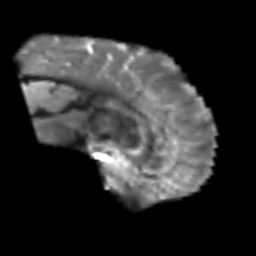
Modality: T2w
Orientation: sagittal
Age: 60
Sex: male
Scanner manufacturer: siemens
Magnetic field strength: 3 T
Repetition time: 6.1 s
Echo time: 0.101 s